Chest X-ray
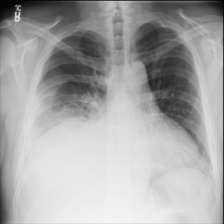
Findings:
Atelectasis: negative
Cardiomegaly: negative
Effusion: negative
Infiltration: negative
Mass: negative
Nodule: negative
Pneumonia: negative
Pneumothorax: negative
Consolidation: negative
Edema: negative
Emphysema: negative
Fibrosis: negative
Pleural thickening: negative
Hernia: negative